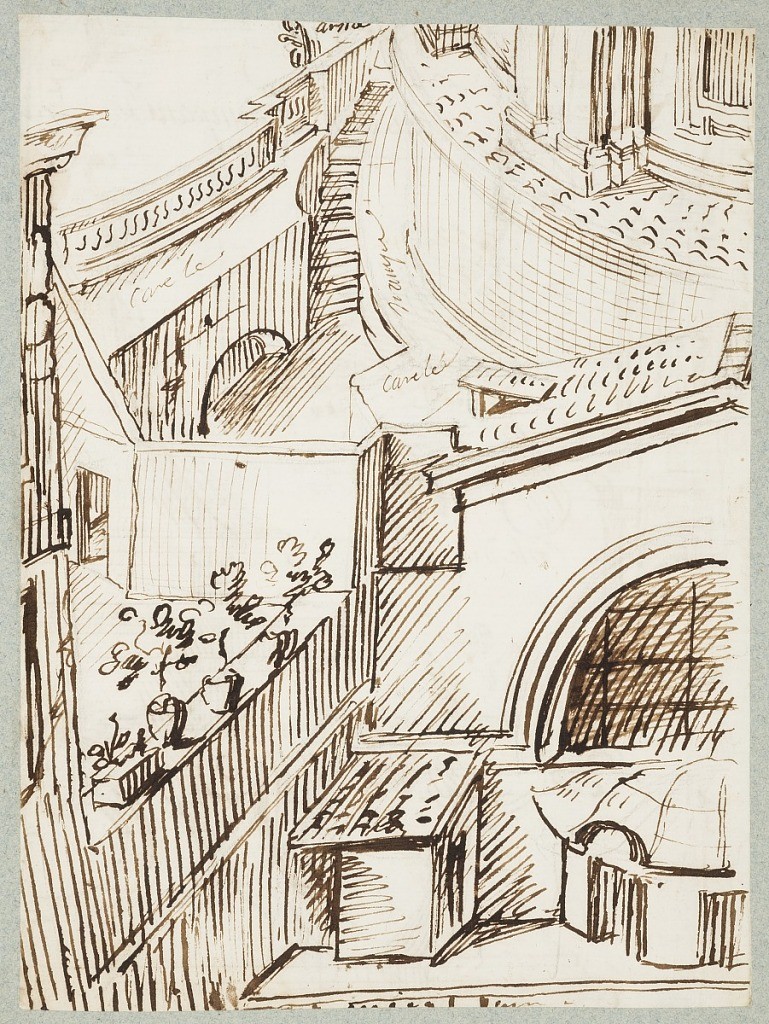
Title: Album page
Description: ne sheet of paper drawn on recto and verso, mounted onto an album page with window cutout to see verso